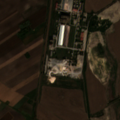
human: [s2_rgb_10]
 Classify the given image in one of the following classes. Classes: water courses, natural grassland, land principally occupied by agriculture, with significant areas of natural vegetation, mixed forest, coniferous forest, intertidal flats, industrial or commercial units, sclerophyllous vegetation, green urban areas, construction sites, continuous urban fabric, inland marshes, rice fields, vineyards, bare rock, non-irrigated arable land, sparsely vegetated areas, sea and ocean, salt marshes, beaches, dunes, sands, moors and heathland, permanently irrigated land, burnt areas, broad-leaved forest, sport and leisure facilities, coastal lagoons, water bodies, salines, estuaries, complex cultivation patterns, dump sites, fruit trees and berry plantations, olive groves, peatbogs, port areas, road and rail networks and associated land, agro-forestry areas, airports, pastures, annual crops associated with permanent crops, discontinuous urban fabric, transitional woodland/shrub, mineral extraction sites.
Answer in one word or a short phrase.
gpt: industrial or commercial units, non-irrigated arable land, inland marshes